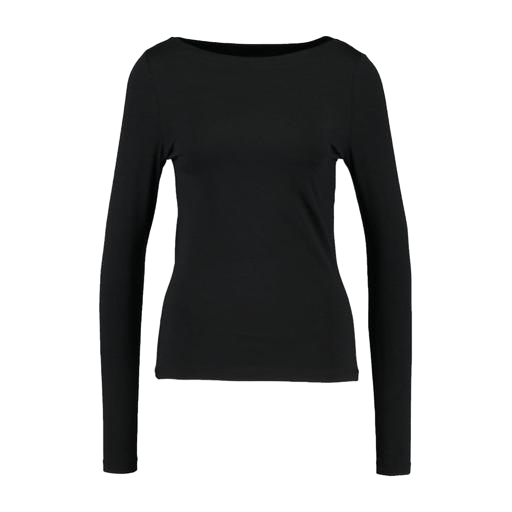
black women's long sleeve t-shirt, black long-sleeved jersey top, black petite boat-neck t-shirt only macy, white background